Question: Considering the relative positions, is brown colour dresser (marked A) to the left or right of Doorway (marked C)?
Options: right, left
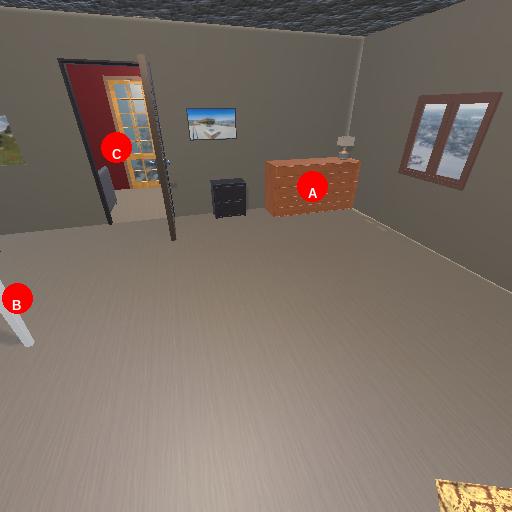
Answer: right